Field crop: maize
Growth stage: 2
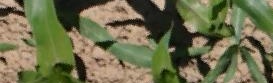
Species: maize